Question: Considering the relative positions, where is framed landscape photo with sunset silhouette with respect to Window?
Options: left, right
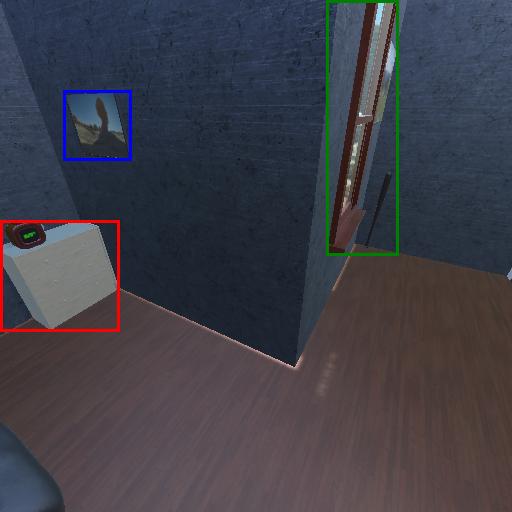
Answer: left